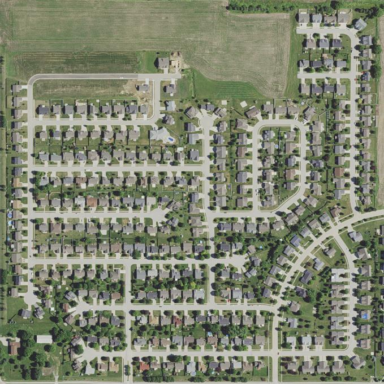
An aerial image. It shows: Neighbourhood with single-family residential houses.